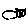
Label: cat